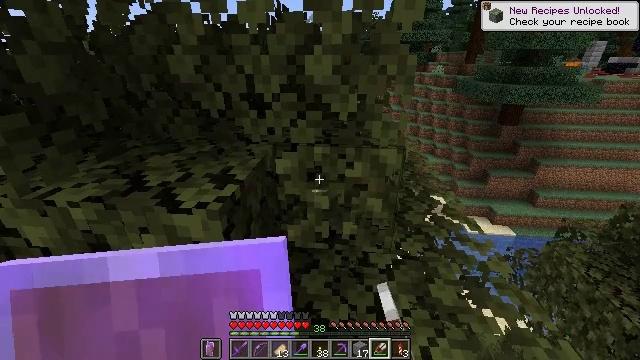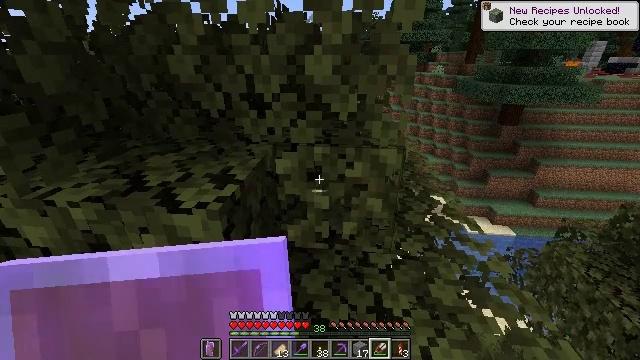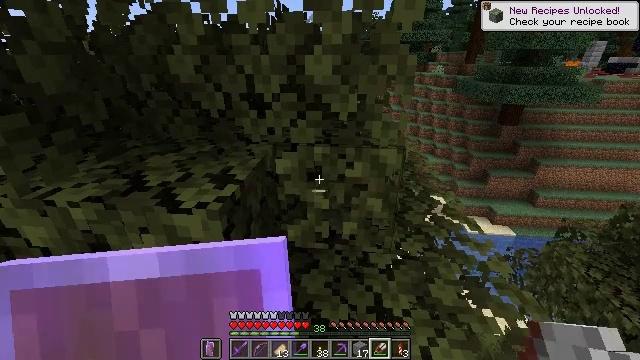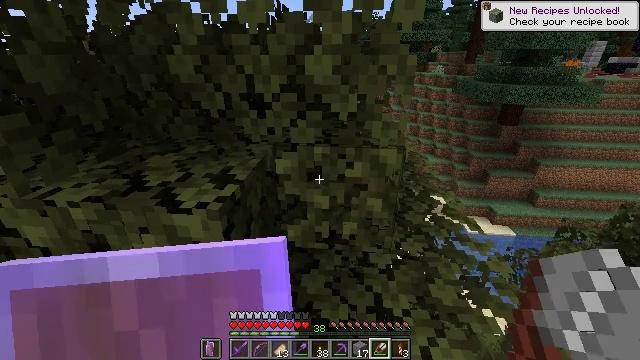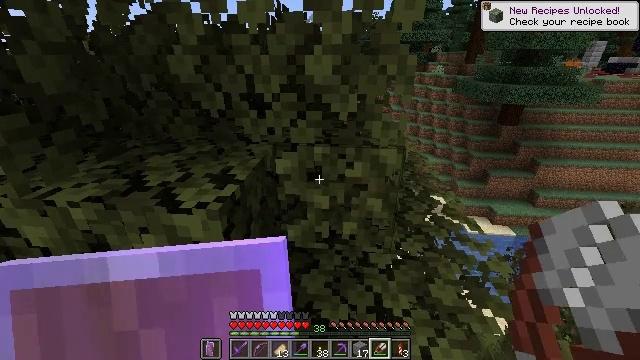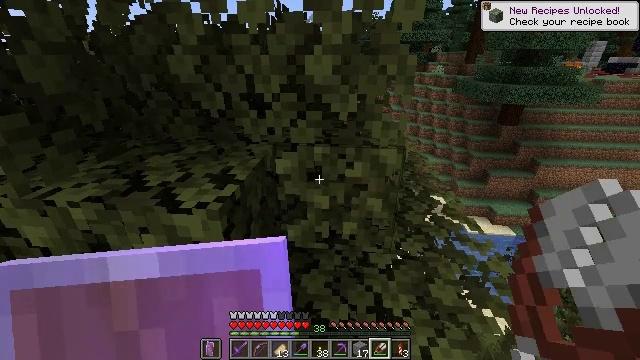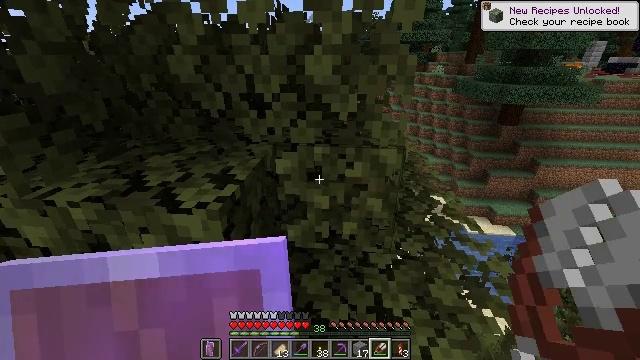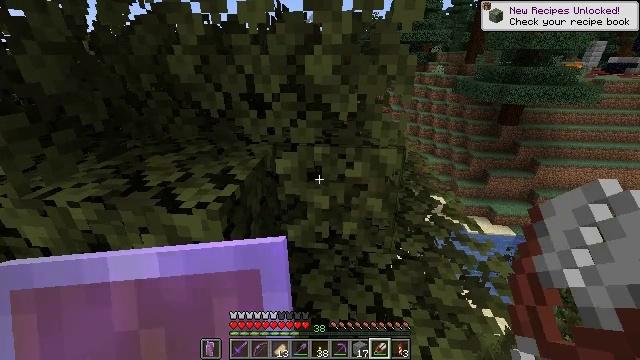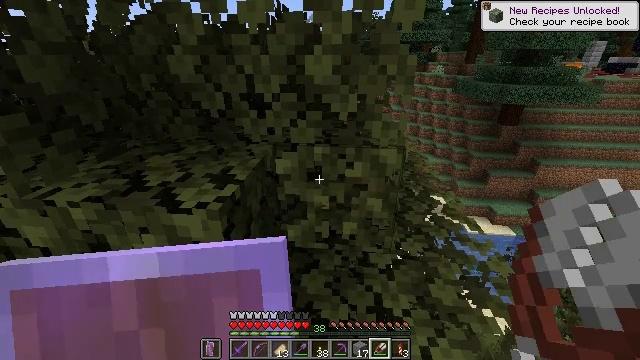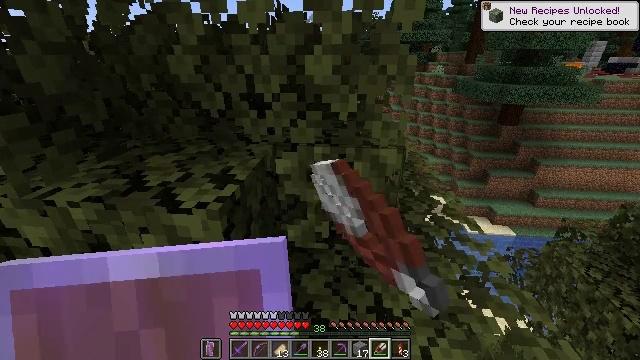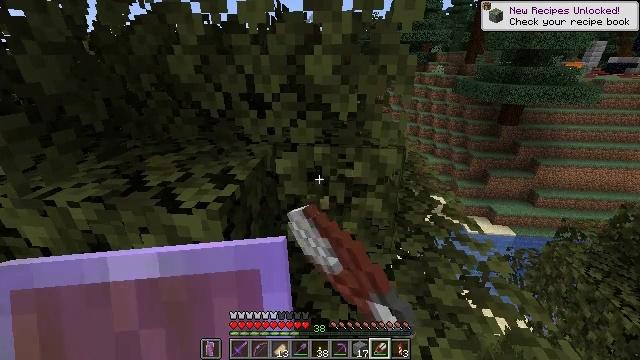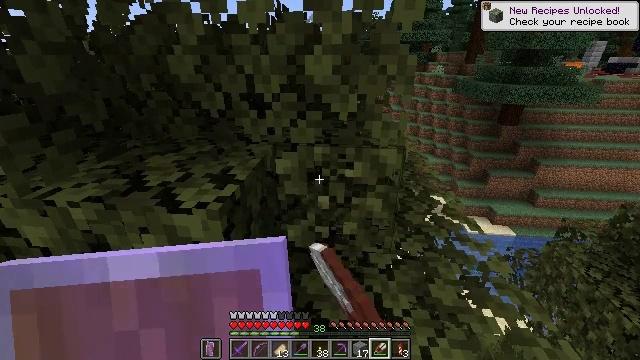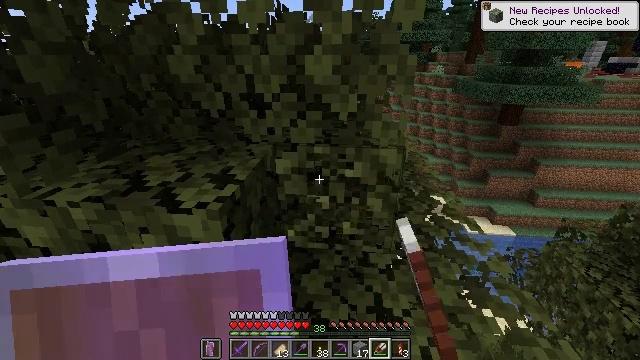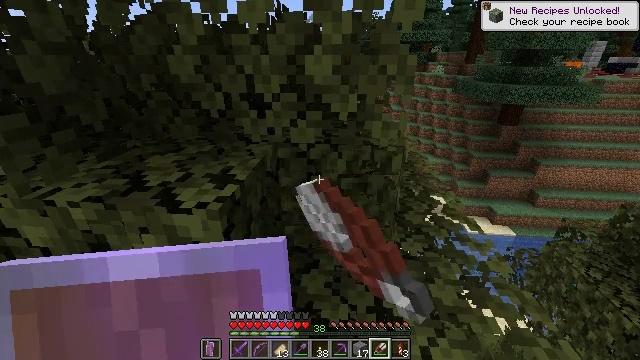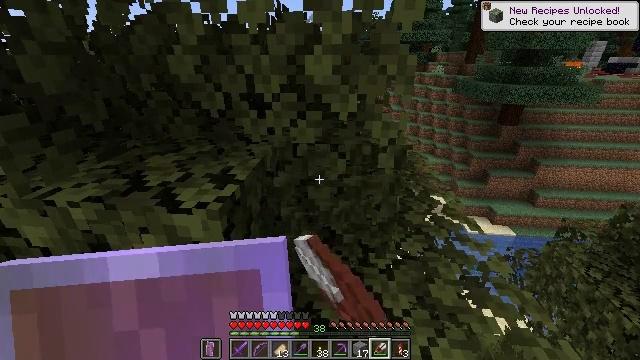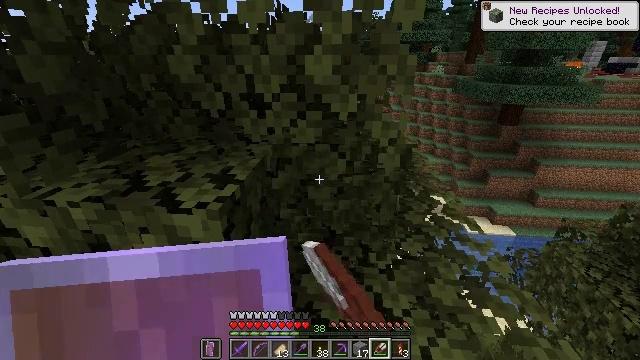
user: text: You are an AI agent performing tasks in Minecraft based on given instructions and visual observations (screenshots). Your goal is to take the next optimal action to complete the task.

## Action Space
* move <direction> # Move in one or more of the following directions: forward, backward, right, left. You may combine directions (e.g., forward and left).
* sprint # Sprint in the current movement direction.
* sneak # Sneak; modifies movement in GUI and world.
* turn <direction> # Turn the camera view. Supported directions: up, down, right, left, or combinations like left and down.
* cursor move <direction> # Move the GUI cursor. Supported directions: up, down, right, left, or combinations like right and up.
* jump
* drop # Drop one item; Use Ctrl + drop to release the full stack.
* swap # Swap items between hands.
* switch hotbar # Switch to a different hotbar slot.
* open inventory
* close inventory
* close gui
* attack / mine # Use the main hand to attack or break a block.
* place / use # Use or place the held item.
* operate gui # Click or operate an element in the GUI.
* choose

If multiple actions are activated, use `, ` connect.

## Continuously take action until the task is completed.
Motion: motion action
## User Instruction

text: Gather vines from trees or structures.
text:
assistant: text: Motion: no_op
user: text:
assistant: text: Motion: no_op
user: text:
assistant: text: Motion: no_op
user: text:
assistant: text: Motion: no_op
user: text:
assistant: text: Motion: no_op
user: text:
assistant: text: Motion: no_op
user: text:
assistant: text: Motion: no_op
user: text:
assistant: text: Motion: attack / mine
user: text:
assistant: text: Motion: attack / mine
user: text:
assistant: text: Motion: attack / mine
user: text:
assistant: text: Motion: attack / mine
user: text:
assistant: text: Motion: attack / mine
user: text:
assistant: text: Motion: attack / mine
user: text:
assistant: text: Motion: attack / mine
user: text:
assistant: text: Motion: no_op
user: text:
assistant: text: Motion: no_op
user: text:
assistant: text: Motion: no_op
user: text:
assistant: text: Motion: no_op
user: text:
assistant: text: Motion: no_op
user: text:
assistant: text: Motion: no_op
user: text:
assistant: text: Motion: no_op
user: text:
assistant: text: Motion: no_op
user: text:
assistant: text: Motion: move forward
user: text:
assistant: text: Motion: move forward
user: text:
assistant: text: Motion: move forward
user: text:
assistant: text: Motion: move forward and move right
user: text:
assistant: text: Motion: move forward and move right
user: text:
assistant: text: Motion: move forward and move right
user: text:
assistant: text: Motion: move forward and move right
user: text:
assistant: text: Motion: move forward and move right